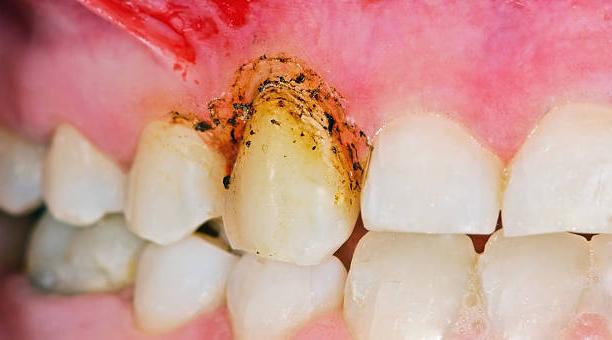
Condition: Calculus